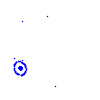
Particle: electron